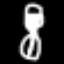
Label: hourglass